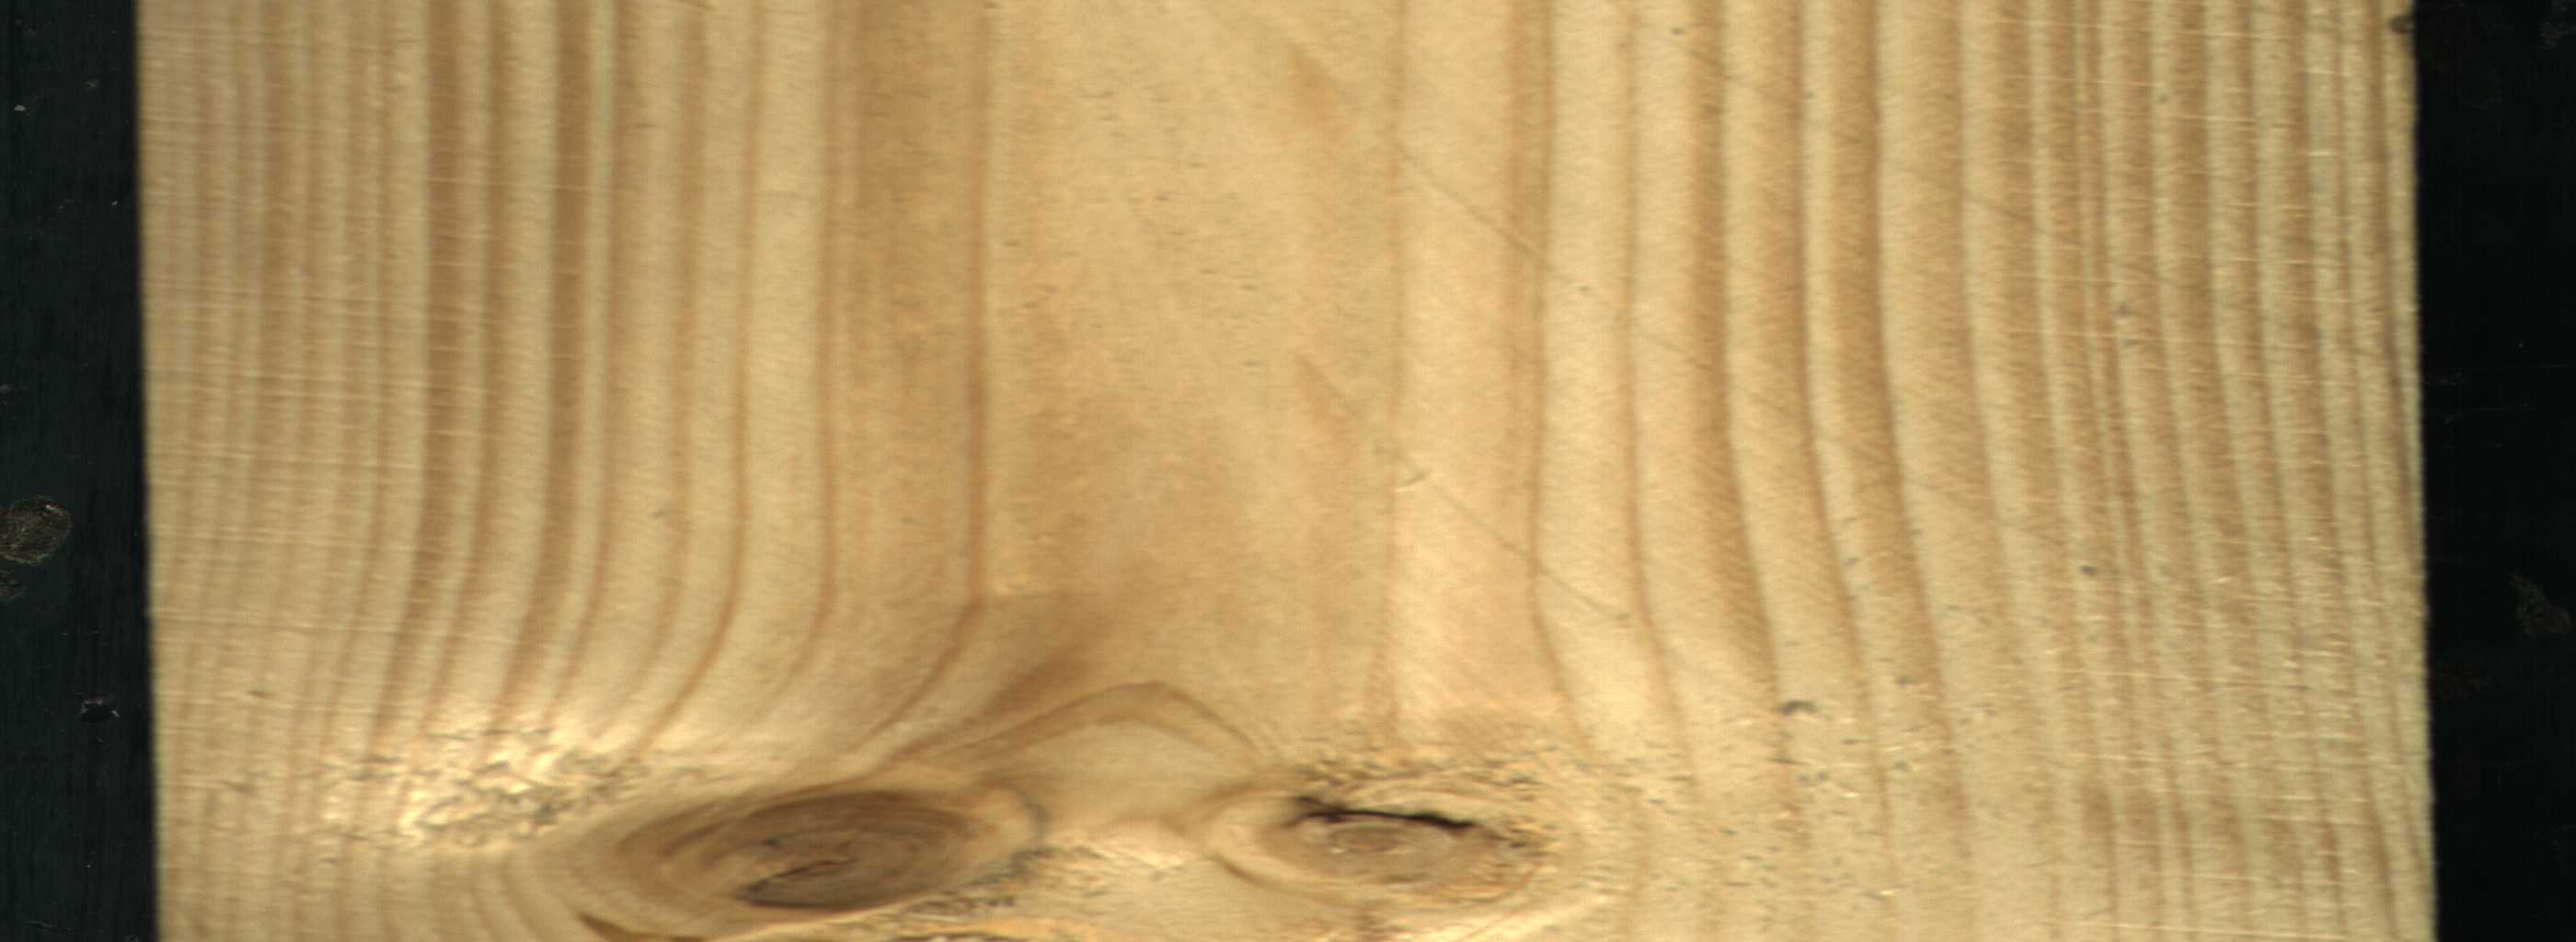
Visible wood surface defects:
knot_with_crack
Live_Knot